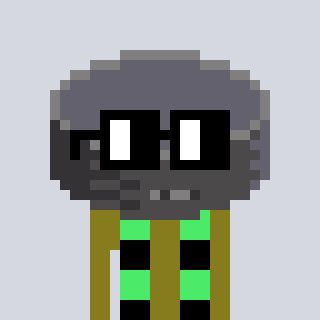
a pixel art character with square black glasses, a hockey puck-shaped head and a gunk-colored body on a cool background